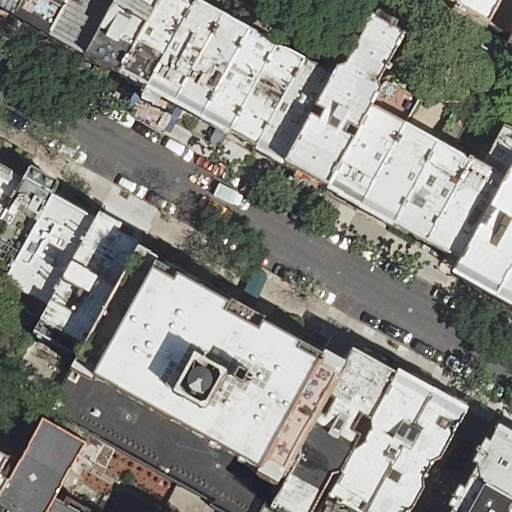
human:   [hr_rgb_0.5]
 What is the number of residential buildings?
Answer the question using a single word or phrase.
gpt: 31

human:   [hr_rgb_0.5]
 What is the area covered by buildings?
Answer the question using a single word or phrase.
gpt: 5439m2

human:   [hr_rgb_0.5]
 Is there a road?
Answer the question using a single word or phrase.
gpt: yes

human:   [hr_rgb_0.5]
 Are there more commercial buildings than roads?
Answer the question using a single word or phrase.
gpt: no

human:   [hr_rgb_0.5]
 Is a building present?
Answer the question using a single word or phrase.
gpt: yes

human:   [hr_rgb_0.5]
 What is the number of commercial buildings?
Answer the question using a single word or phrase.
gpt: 0

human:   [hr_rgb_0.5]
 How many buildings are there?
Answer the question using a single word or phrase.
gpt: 31

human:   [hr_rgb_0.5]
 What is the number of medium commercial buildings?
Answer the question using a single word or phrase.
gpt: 0

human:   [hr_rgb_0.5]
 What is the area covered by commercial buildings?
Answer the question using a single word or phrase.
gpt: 0m2

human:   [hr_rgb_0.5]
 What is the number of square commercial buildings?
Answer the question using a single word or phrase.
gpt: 0

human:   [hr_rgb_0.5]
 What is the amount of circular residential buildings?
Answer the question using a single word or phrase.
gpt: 0

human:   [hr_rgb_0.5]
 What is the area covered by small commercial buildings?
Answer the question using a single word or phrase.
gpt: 0m2

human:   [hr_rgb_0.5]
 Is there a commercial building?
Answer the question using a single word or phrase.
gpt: no

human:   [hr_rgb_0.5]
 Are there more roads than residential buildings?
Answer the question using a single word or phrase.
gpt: no

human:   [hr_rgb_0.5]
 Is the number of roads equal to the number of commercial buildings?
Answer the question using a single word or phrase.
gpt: no

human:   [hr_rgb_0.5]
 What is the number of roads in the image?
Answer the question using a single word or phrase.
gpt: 1

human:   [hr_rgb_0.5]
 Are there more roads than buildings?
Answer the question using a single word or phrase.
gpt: no

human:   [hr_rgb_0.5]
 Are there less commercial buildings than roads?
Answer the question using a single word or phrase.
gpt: yes

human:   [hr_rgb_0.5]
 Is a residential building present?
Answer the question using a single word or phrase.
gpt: yes

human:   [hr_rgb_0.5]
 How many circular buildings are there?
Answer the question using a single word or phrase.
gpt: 0

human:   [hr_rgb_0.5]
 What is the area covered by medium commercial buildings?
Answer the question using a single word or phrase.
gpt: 0m2

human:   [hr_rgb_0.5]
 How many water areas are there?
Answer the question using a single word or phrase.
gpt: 0

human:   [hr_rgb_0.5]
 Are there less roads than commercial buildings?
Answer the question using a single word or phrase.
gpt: no

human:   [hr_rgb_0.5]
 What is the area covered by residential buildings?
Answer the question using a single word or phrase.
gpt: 5439m2

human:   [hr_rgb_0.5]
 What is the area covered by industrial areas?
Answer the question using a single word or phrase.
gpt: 0m2

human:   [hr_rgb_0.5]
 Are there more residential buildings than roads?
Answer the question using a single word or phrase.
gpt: yes

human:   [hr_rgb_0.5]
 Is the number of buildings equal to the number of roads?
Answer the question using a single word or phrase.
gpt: no

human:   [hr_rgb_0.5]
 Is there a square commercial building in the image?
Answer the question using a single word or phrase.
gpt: no

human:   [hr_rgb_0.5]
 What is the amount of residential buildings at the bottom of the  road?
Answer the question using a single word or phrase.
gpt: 9

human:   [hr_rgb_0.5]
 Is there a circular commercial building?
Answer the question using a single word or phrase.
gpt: no

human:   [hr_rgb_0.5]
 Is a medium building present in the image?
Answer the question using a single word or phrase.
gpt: yes

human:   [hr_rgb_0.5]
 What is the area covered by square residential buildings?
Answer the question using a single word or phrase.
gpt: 0m2

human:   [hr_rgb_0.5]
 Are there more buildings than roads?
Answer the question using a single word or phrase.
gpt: yes

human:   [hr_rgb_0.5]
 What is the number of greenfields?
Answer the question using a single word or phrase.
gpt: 0

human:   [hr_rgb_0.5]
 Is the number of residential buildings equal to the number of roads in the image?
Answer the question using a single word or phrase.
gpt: no

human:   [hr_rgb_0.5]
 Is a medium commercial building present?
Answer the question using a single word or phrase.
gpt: no

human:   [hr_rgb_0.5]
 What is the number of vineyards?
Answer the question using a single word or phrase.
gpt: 0

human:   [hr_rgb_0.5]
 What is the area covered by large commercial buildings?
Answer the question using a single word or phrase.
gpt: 0m2

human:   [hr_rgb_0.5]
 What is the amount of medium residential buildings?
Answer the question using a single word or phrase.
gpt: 24

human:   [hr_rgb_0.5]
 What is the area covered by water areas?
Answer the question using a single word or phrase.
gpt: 0m2

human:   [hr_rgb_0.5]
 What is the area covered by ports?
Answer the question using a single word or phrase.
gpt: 0m2

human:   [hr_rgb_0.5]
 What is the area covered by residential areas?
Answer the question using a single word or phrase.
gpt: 0m2

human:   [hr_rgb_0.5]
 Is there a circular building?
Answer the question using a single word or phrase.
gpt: no

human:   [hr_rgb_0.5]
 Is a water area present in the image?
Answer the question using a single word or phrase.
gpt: no

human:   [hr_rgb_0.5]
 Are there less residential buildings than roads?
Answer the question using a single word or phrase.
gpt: no

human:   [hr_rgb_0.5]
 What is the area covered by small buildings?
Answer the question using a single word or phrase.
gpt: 84m2

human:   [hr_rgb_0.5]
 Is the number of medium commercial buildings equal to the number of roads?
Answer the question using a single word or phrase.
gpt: no

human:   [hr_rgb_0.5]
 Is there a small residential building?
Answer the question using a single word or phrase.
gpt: yes

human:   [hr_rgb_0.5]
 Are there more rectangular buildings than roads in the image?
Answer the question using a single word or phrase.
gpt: yes

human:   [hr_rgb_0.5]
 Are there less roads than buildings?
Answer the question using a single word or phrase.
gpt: yes

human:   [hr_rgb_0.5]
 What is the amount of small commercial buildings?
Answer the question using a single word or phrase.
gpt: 0

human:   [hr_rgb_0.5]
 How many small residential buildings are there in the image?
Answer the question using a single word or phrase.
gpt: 6

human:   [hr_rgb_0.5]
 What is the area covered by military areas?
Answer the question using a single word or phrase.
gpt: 0m2

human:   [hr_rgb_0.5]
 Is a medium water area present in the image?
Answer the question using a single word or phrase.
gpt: no

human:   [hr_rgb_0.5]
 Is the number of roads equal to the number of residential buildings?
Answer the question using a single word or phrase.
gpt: no

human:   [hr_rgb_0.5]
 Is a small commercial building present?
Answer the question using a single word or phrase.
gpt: no

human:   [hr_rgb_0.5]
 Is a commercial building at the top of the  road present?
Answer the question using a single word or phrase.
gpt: no

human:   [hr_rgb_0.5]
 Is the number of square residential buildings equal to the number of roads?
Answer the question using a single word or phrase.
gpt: no

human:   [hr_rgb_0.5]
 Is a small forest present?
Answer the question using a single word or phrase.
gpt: no

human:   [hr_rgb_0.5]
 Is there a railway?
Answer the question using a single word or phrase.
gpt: no

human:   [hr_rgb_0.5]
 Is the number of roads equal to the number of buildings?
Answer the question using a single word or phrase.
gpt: no

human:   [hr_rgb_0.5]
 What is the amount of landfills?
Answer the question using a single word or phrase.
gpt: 0

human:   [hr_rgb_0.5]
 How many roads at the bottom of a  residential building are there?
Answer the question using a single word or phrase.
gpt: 1

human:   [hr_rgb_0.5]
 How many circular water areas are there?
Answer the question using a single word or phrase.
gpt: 0